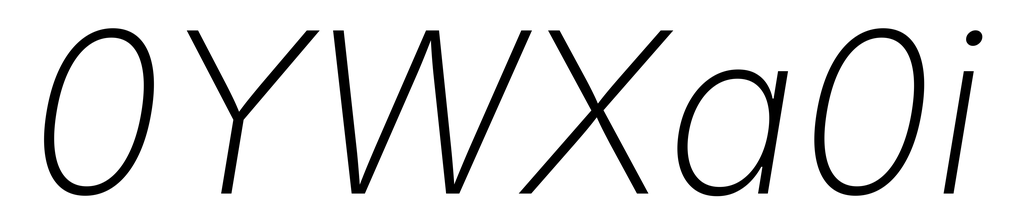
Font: Inter-Italic_ExtraLight_Italic